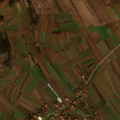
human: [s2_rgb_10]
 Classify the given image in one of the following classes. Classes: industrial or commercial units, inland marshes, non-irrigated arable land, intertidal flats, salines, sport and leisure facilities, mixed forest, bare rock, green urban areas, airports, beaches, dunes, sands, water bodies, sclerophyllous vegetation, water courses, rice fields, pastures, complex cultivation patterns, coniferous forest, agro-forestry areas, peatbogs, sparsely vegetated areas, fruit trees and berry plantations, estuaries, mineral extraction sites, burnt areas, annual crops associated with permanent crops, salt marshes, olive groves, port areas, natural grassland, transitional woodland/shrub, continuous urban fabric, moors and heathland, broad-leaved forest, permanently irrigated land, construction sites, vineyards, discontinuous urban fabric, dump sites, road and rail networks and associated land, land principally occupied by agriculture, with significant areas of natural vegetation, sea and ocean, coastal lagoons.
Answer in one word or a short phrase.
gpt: discontinuous urban fabric, non-irrigated arable land, fruit trees and berry plantations